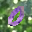
Label: 0